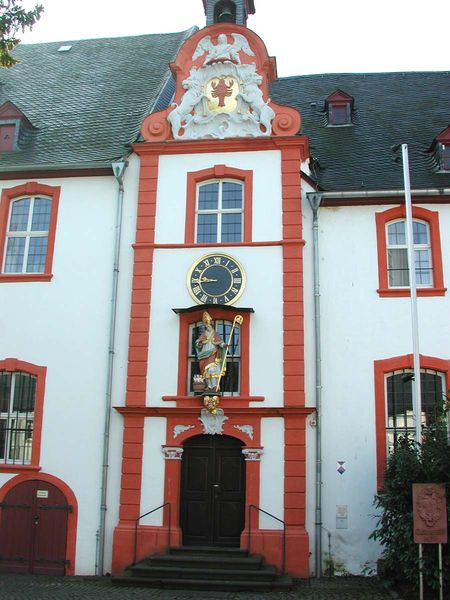
Titel: Spital
Schlagwörter: weiß, fenster, tür, dach, gebäude, haus, rot, architektur, figur, gold, renaissance, engel, skulptur, statue, fassade, treppe, bischof, uhr, stufen, tor, foto, hummer, vergoldet, neu, lachs, portal, wappen, fisch, löwen, heiliger, mitra, sauber, bau, krebs, renoviert, bischofsstab, luken, ummer